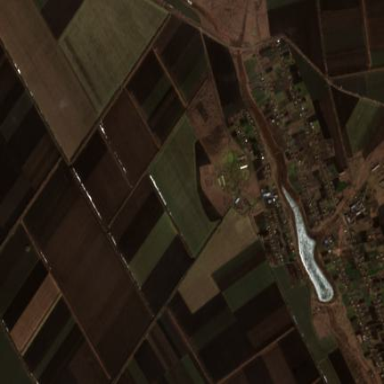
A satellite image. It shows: Picturesque farmland scene.